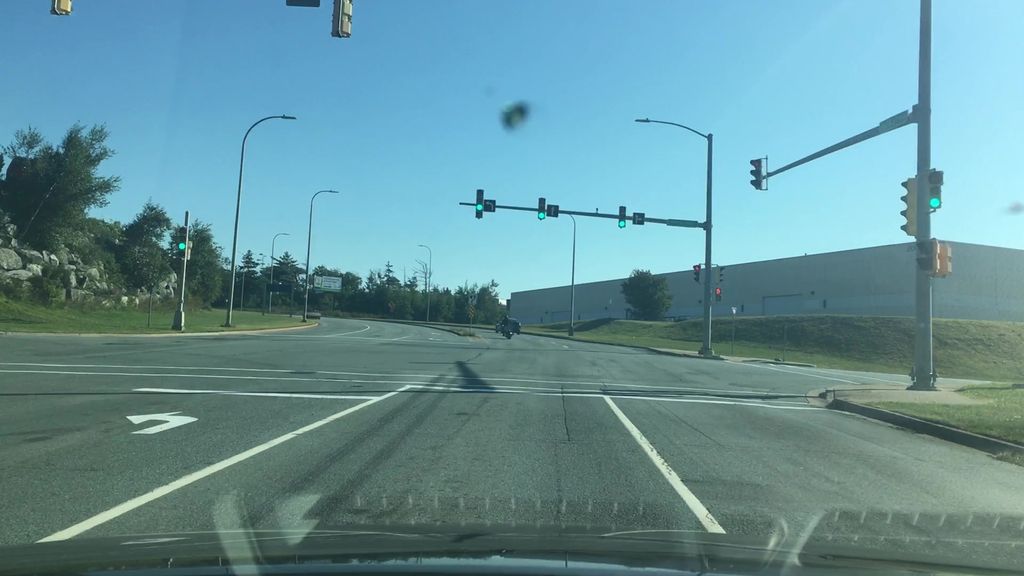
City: halifax